Interaction volume radius: 5 \u00c5
Interaction volume height: 20 \u00c5
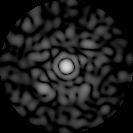
Disorder parameter: 0.8466